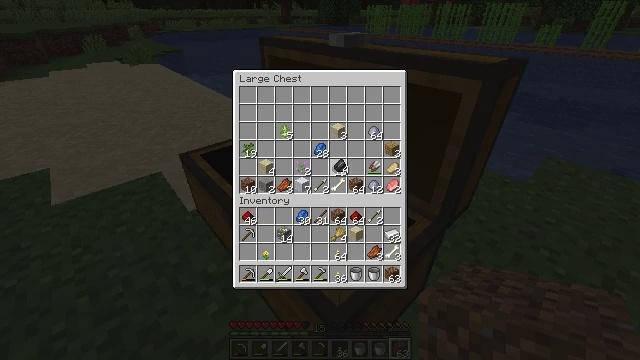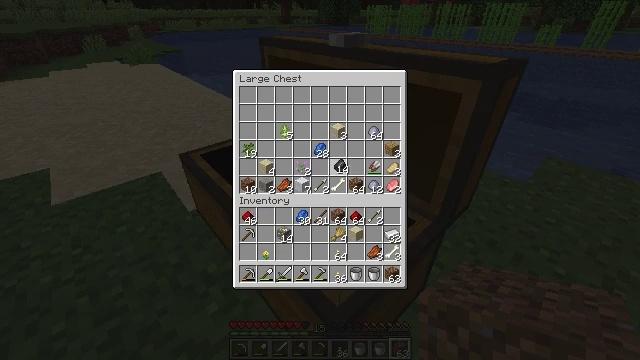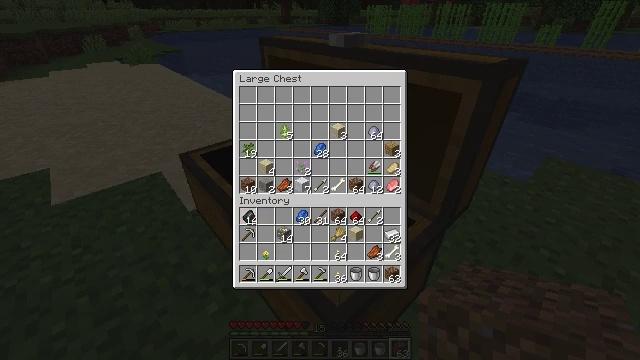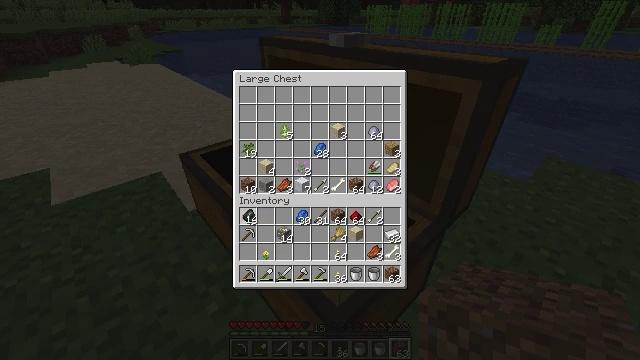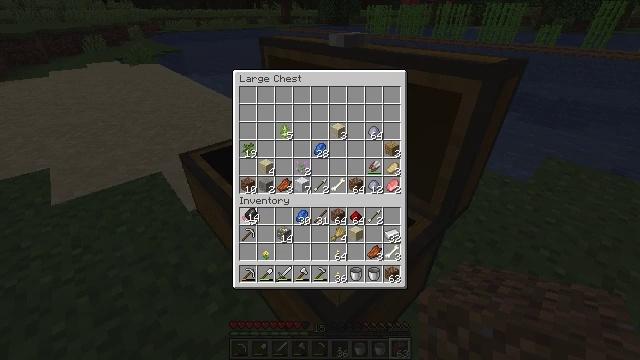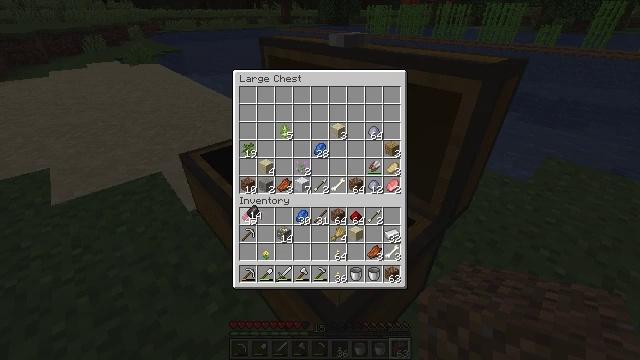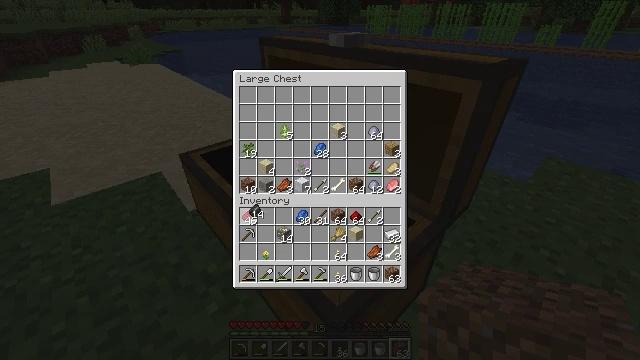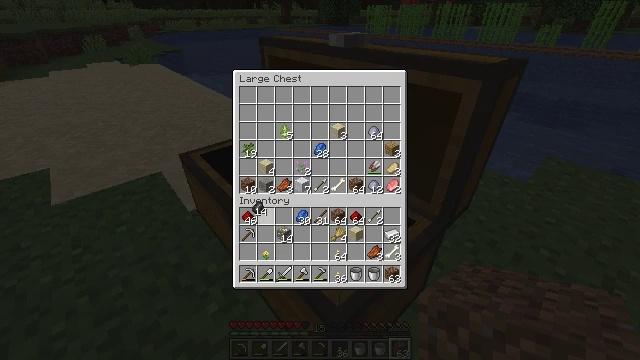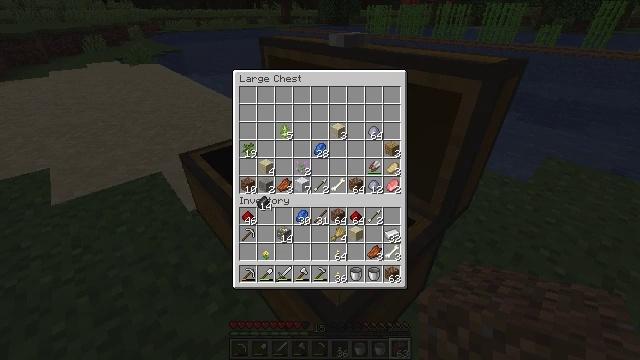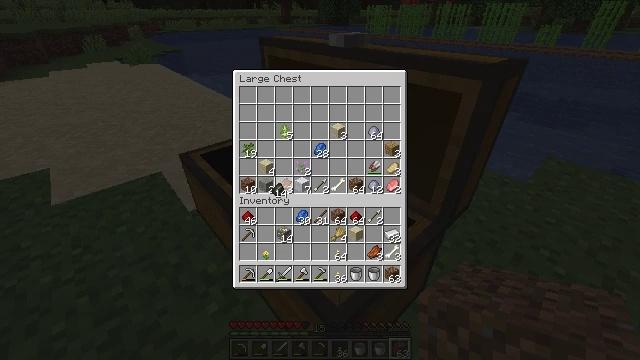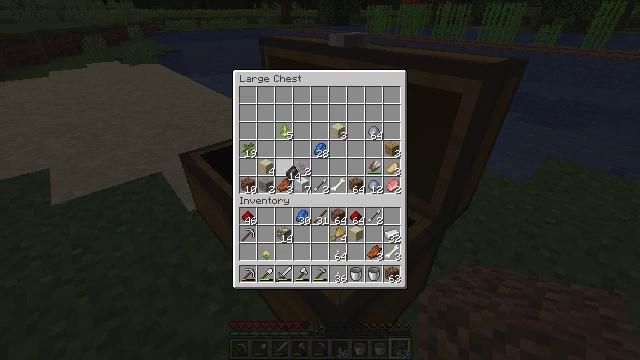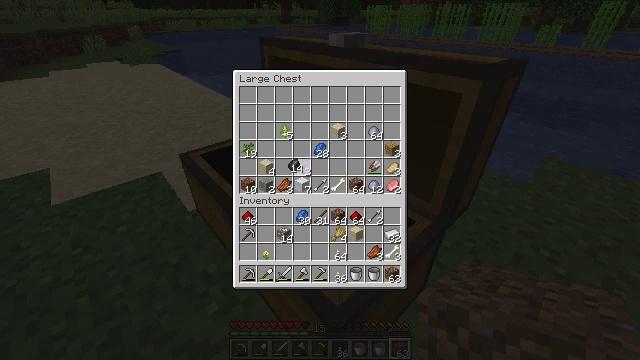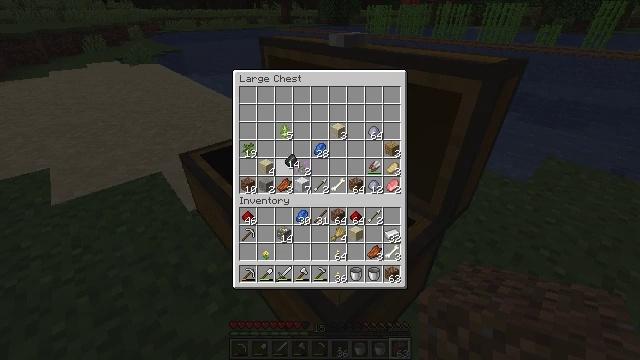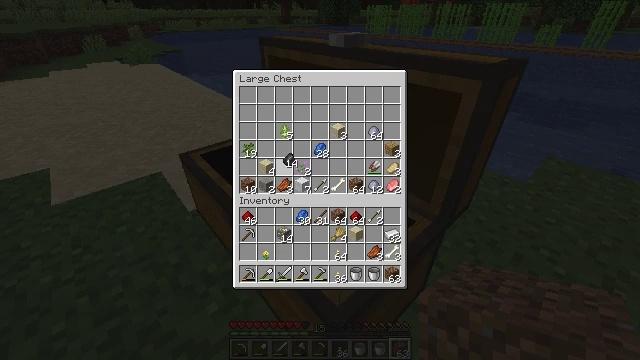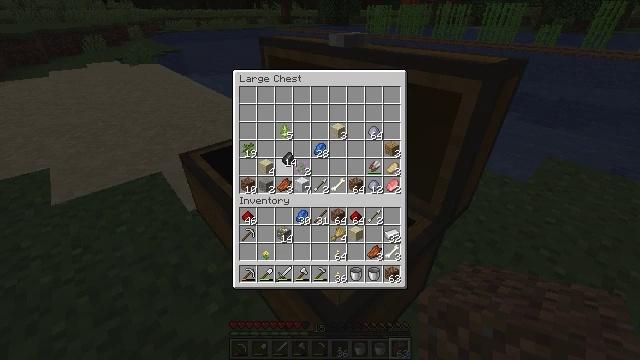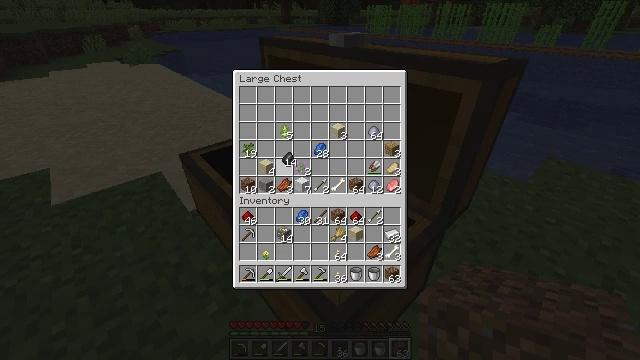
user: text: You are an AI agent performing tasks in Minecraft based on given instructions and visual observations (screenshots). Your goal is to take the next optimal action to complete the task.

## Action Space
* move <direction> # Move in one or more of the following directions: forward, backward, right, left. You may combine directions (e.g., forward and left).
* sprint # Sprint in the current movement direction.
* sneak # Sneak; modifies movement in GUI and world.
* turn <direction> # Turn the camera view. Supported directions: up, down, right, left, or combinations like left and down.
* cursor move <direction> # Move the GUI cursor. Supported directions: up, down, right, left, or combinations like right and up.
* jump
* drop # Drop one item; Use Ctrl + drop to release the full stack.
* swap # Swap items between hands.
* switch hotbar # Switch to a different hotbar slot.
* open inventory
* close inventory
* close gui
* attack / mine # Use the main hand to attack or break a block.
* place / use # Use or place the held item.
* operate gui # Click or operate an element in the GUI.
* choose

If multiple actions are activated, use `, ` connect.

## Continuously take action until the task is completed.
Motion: motion action
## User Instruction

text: Harvest sugar cane from the plant.
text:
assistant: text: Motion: operate gui, open gui
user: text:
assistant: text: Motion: cursor move left and down, operate gui
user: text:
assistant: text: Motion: operate gui
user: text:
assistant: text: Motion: no_op
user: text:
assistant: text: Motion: no_op
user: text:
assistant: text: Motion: no_op
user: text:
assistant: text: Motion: no_op
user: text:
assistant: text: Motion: no_op
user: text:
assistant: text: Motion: cursor move right and up
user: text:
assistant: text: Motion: cursor move right and up
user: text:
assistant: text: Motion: cursor move up
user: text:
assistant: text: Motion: no_op
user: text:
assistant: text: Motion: no_op
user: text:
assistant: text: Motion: no_op
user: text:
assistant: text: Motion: no_op
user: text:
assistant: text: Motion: no_op
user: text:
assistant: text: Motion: no_op
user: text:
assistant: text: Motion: operate gui
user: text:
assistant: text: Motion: operate gui
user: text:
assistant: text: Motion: operate gui
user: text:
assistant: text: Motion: no_op
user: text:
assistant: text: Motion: cursor move left and down
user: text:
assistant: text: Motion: cursor move left and down
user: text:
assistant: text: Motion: cursor move left and down
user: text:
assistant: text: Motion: no_op
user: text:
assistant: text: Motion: no_op
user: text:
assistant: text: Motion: no_op
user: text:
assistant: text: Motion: no_op
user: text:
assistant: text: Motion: no_op
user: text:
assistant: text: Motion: operate gui